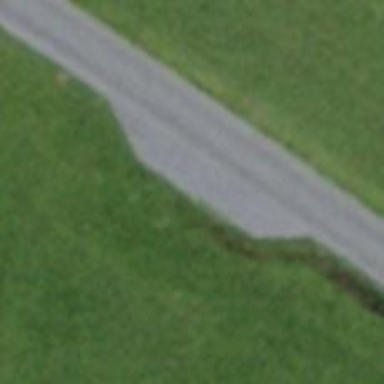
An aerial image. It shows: Passing place on the road.